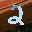
Label: 2